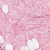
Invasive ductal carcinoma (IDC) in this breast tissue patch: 0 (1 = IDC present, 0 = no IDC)